Aerial crown-view tile of a tropical tree (Barro Colorado Island, Panama), acquired 20241216:
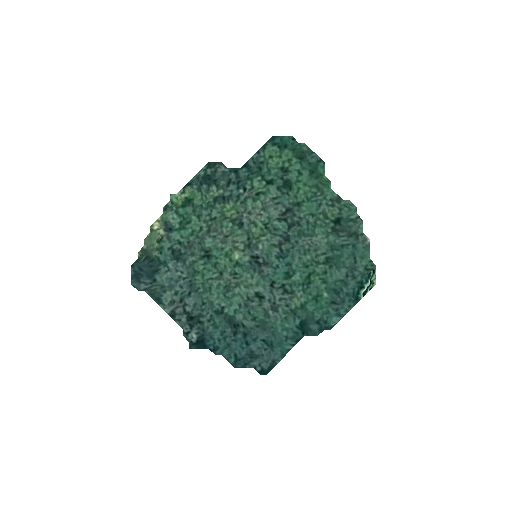
Species: Dendropanax arboreus
GBIF accepted scientific name: Dendropanax arboreus
Crown area: 53.358 m²